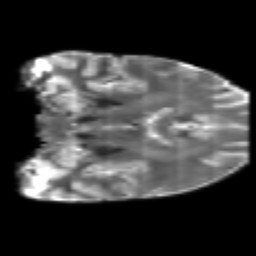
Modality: T2w
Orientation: coronal
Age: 25
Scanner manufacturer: philips
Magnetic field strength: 3 T
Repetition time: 8.6 s
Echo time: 0.127 s